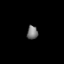
Tissue: lung
Cell type: T cells
Senescence score: 0.2209
Nuclear area (px): 147
Mean DAPI intensity: 118.054